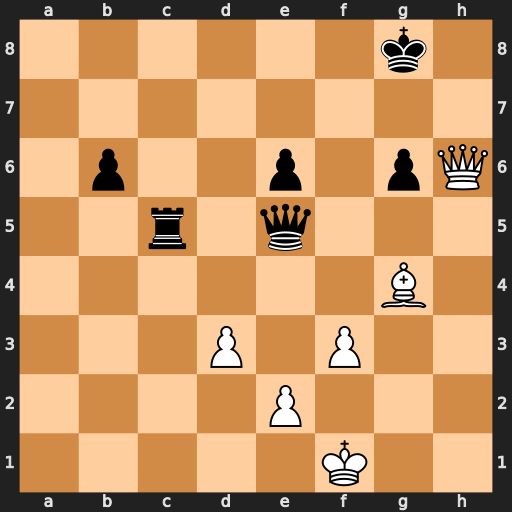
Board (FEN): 6k1/8/1p2p1pQ/2r1q3/6B1/3P1P2/4P3/5K2
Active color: w
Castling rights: -
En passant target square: -
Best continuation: d4 Qf6 dxc5